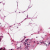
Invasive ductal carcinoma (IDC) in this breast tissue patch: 0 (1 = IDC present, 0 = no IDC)